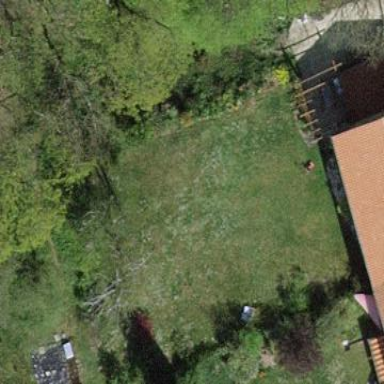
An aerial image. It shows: Garden surrounded by fence.